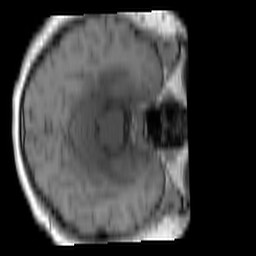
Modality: T1w
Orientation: axial
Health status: ill
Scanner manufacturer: siemens
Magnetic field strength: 3 T
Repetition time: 0.4 s
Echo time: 0.00246 s